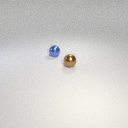
small blue metal sphere behind small brown metal sphere